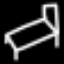
Label: bed